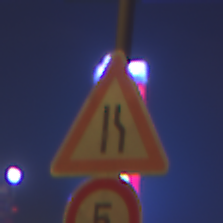
Verkehrszeichen: EinseitigVerengteFahrbahnRechts
Zusatzzeichen unten: Geschwindigkeit5
Umgebung: Outdoor, Urban
Tageszeit: Night
Wetter: PartlyCloudy
Licht: Natural
Jahreszeit: NotSpecified
Kontrast: HighContrast